Question: I want to display a NumericUpDown control based on my property (int). It works but it allows me to enter special characters like #$%&..
My .cshtml code is:
'''
@Html.EditorFor(m => m.SerialAddress, "MyControlName")
'''
My property in my model is:
'''
[Required]
[Display(ResourceType = typeof (WebResources), Name = WebResources.LabelAddress)]
public int SerialAddress { get; set; }
'''
How can I do this? My property is a int but the control allow me to write #$%&

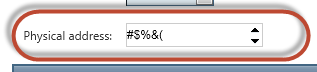
Answer: Set model property as
if you want no's only as your property is int.
'''
[Required]
[Display(ResourceType = typeof (WebResources), Name = WebResources.LabelAddress)]
[RegularExpression(@"^[1-9]\d+$", ErrorMessage = "invalid character")]
public int SerialAddress { get; set; }
'''